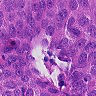
Metastatic tissue present: yes